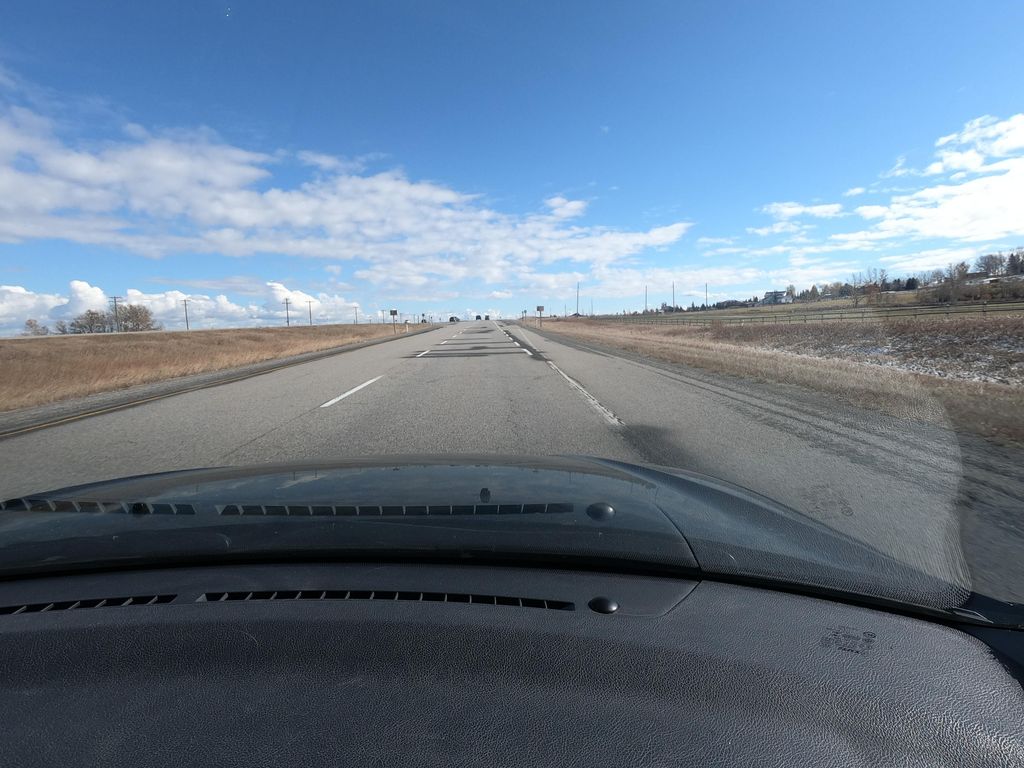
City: calgary